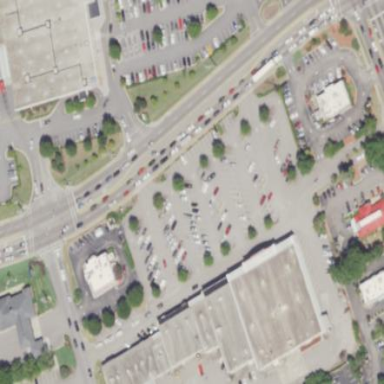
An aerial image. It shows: Retail area.